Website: apple
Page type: payment
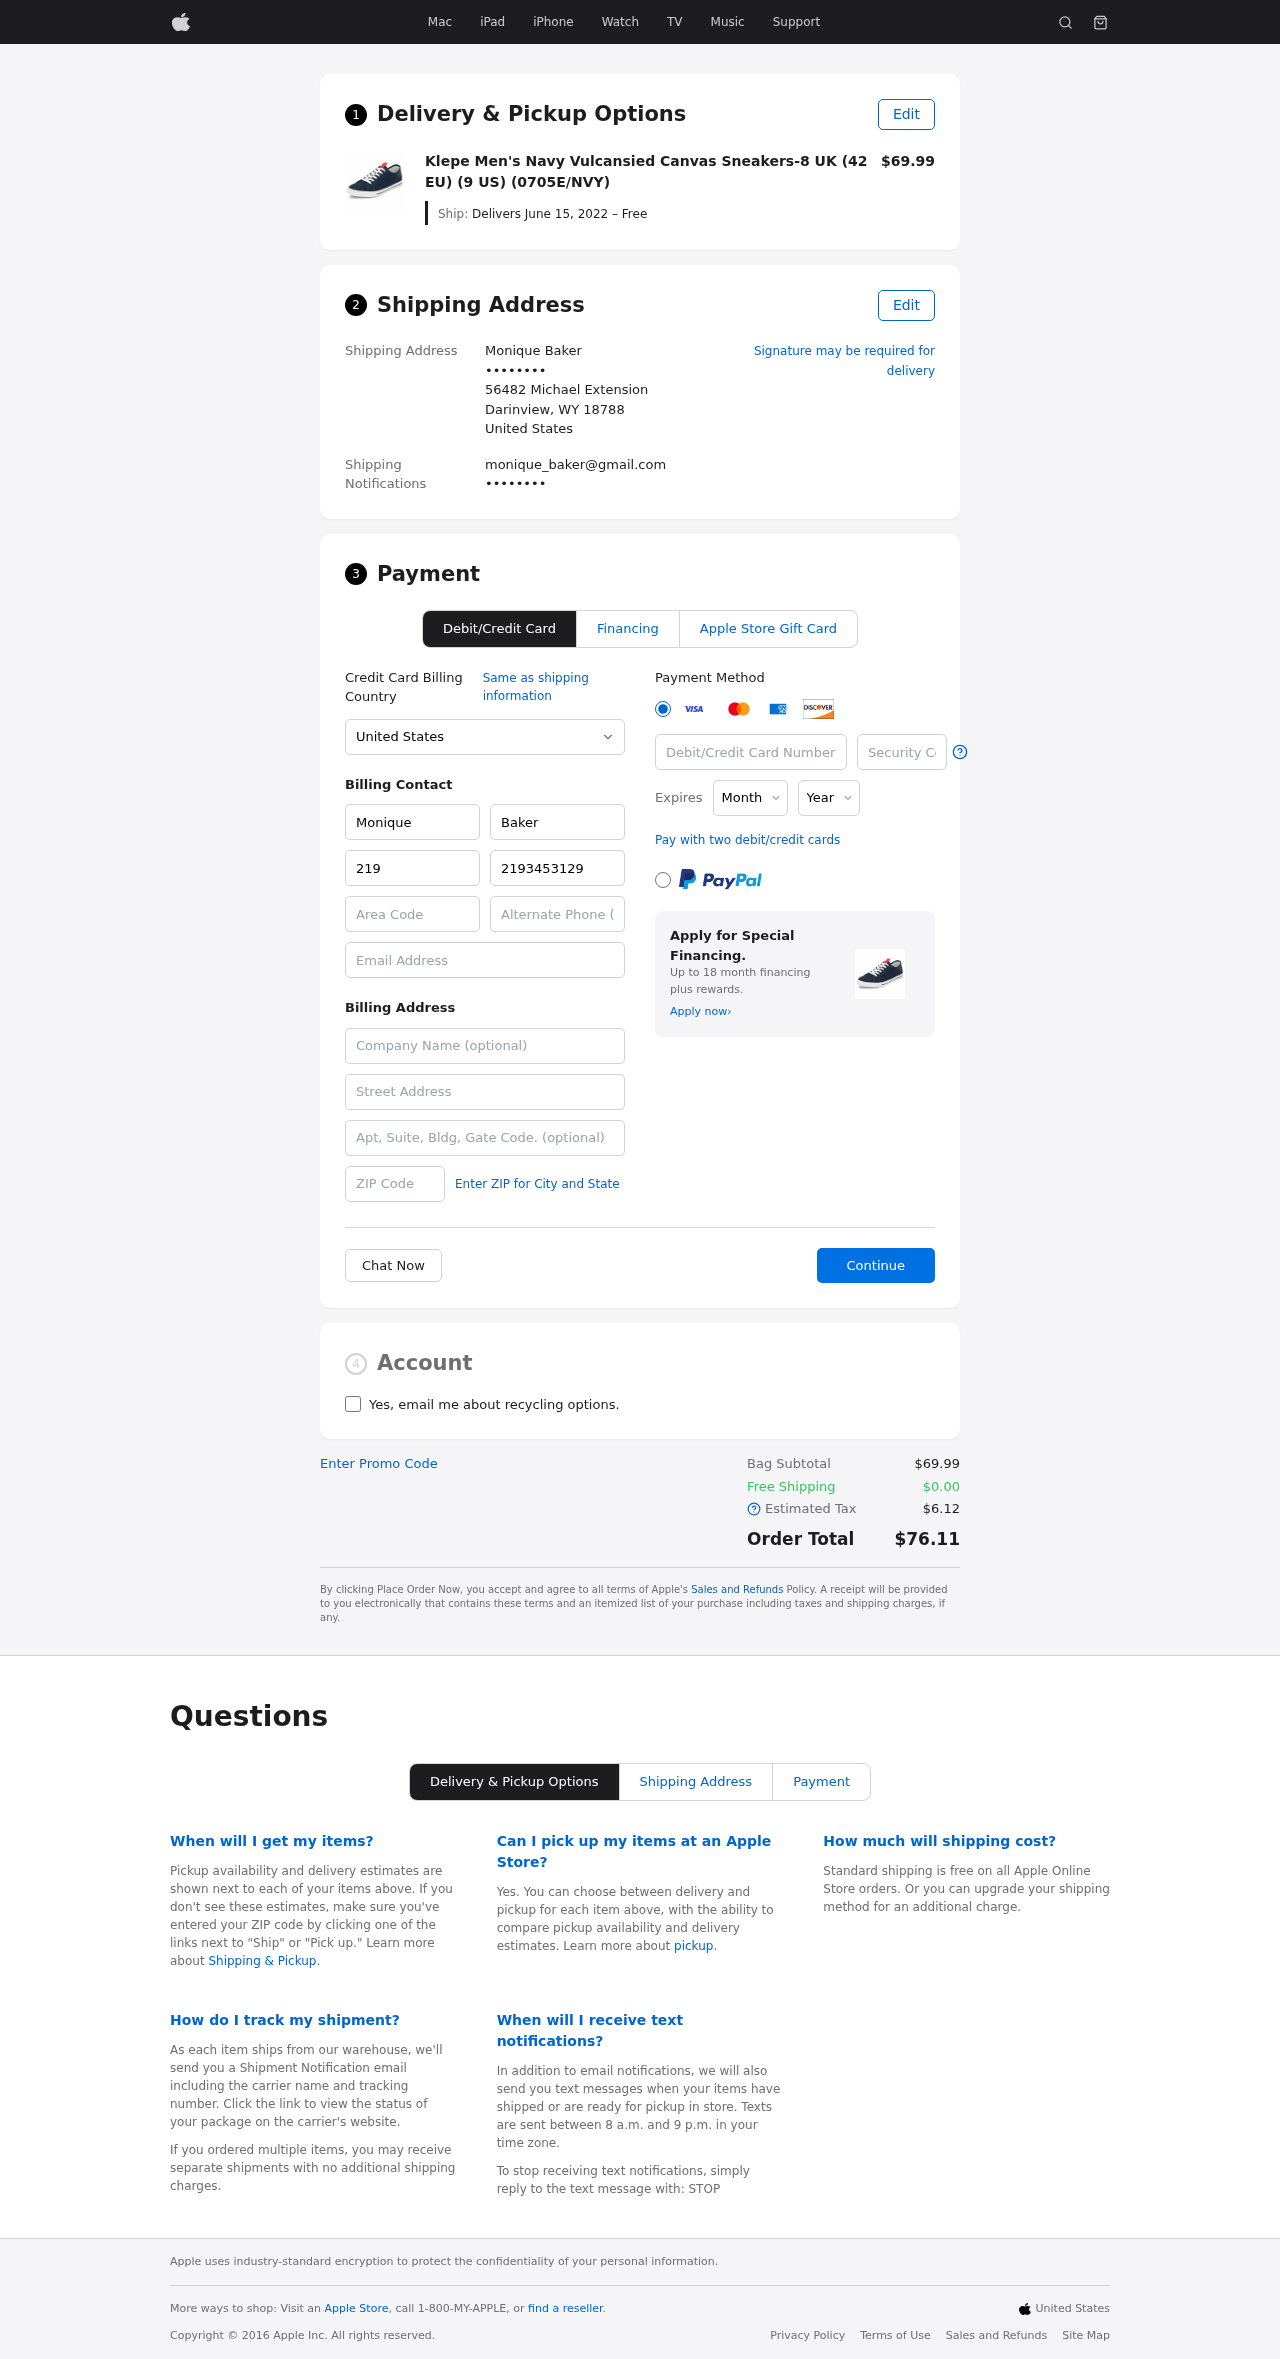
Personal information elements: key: PII_CARD_CVV
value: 021
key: PII_CARD_EXPIRY_MONTH
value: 04
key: PII_CARD_EXPIRY_YEAR
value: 30
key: PII_CARD_NUMBER
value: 2230 6685 3462 8500
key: PII_CITY_STATE_ZIP
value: Darinview, WY 18788
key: PII_COUNTRY
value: United States
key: PII_EMAIL
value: monique_baker@gmail.com
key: PII_EMAIL2
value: monique_baker@gmail.com
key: PII_FIRSTNAME
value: Monique
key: PII_FULLNAME
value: Monique Baker
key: PII_LASTNAME
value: Baker
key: PII_PHONE3
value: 2193453129
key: PII_PHONE_AREA
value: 219
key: PII_POSTCODE2
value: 57929
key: PII_SECURITY_CODE
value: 06II
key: PII_STREET
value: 56482 Michael Extension
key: PII_STREET2
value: Apt. 197
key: PII_PHONE
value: ••••••••
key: PII_PHONE2
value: ••••••••
Product elements: key: PRODUCT1_NAME
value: Klepe Men's Navy Vulcansied Canvas Sneakers-8 UK (42 EU) (9 US) (0705E/NVY)
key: PRODUCT1_PRICE
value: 69.99
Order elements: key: ORDER_DELIVERY_DATE
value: Delivers June 15, 2022 – Free
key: ORDER_SUBTOTAL
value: $69.99
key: ORDER_SHIPPING_COST
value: $0.00
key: ORDER_TAX
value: $6.12
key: ORDER_TOTAL
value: $76.11